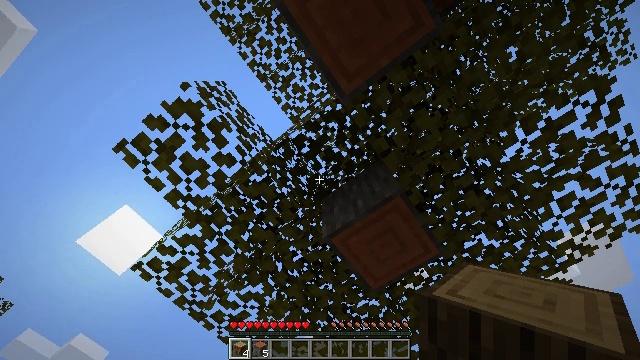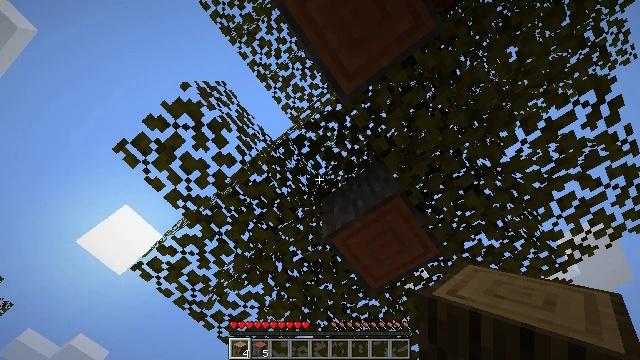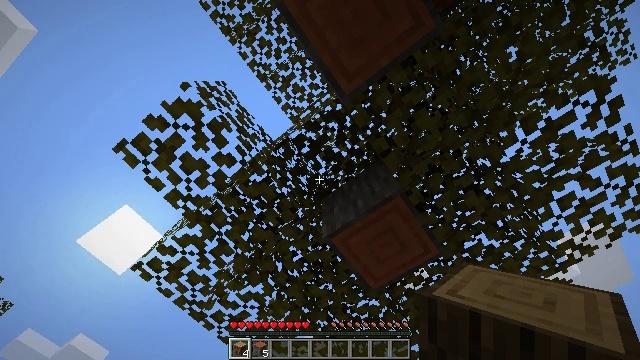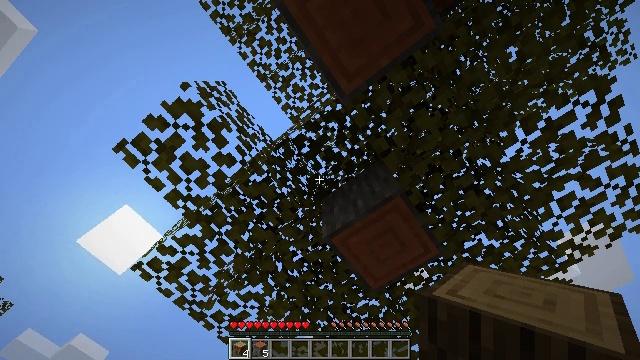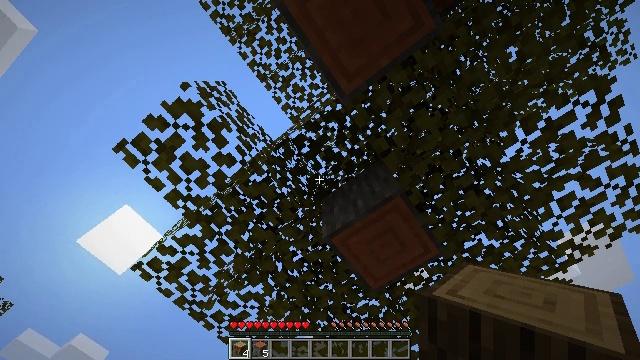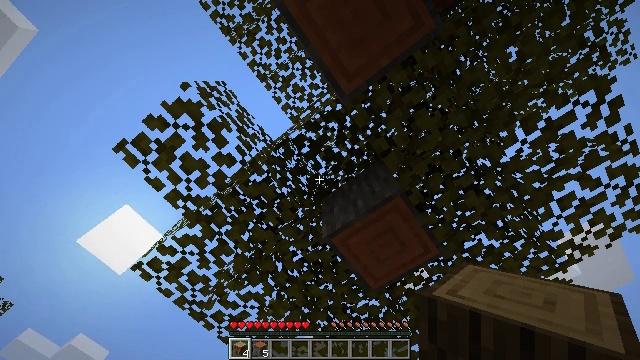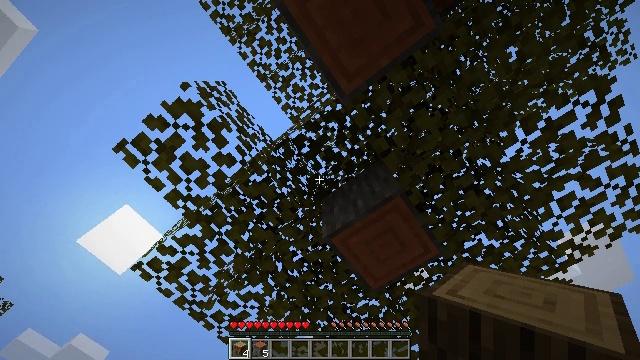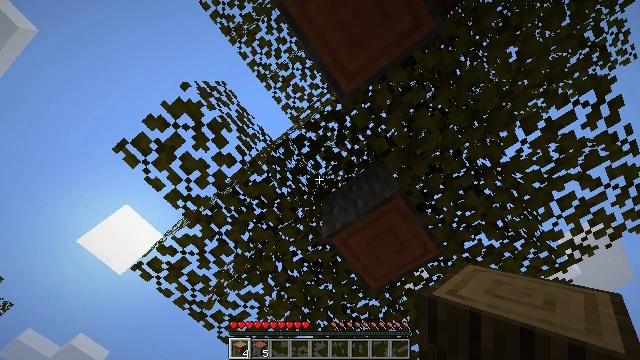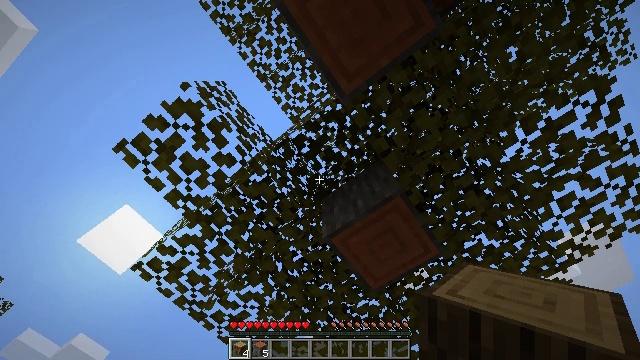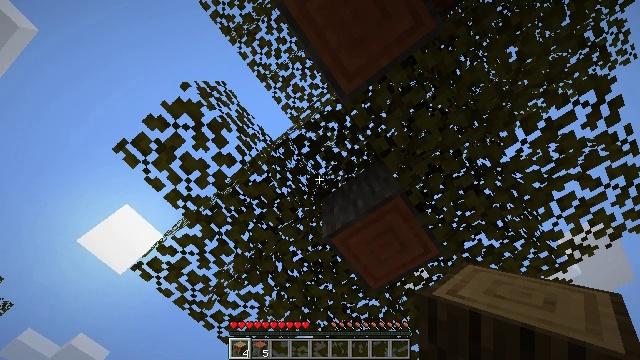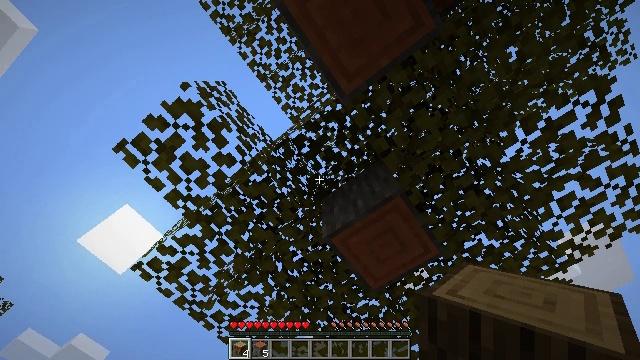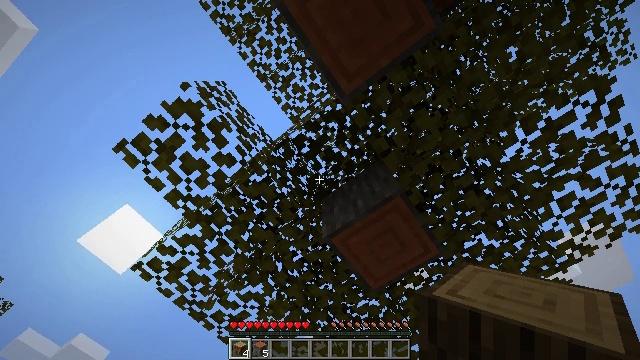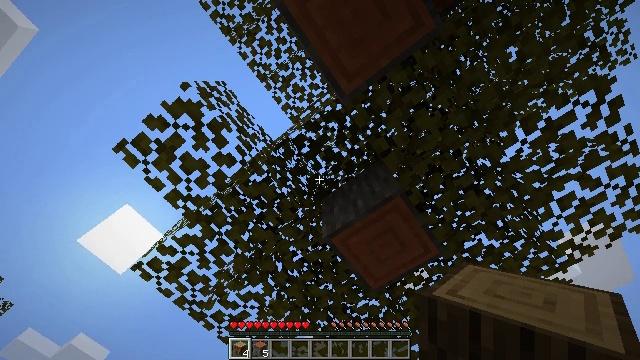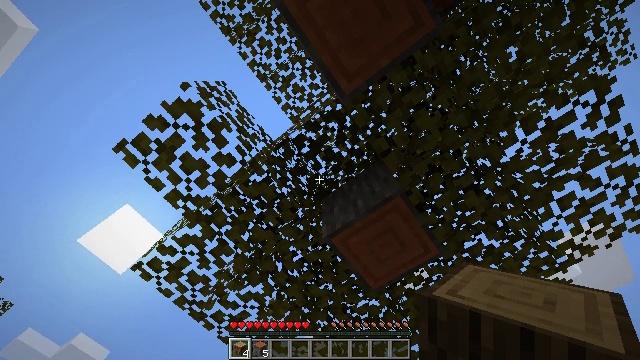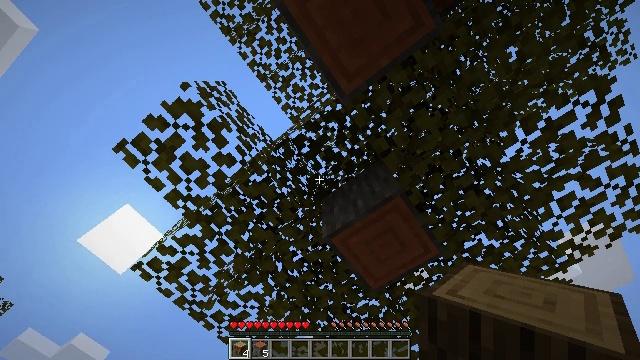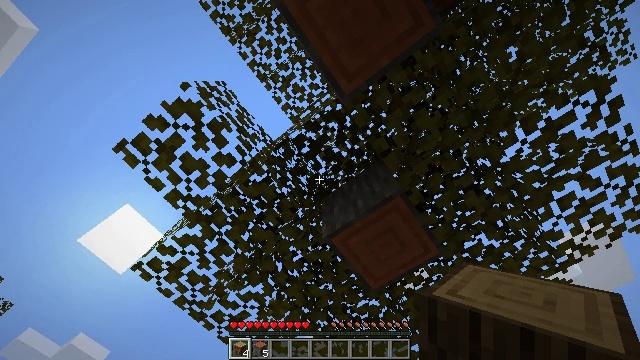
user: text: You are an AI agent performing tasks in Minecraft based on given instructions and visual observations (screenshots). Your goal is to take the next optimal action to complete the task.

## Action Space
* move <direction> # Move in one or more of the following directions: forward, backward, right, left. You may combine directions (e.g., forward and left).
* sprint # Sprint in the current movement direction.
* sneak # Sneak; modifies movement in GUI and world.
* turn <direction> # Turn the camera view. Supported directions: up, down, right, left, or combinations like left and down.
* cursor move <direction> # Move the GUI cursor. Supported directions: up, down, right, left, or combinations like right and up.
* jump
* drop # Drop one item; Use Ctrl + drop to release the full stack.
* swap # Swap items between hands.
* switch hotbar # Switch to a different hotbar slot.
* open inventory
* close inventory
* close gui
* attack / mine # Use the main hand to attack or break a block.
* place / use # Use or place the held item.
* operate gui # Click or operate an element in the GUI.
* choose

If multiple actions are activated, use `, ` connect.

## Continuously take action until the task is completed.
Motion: motion action
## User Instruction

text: Gather the acacia log for building.
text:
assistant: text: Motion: no_op
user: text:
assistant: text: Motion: no_op
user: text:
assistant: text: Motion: no_op
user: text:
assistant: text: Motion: no_op
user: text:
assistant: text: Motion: no_op
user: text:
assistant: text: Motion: no_op
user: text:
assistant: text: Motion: no_op
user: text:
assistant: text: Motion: no_op
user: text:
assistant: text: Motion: no_op
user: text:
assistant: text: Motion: no_op
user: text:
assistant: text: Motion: no_op
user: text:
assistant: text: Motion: no_op
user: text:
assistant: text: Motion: no_op
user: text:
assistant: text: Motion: no_op
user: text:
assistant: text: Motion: no_op
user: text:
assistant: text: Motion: no_op
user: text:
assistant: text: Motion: no_op
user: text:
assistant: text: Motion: no_op
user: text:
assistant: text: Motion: no_op
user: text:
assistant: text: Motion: no_op
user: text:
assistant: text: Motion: no_op
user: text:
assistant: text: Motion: no_op
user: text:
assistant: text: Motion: no_op
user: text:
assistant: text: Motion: no_op
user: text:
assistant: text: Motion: no_op
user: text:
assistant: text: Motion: no_op
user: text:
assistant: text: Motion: no_op
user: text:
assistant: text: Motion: no_op
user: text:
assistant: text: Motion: no_op
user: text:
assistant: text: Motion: no_op